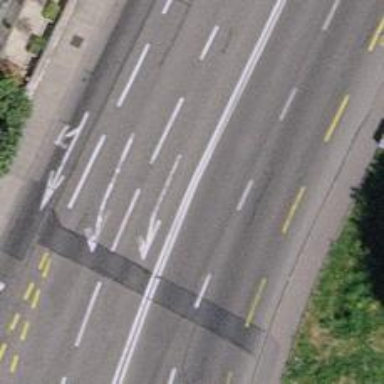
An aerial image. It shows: Primary road with asphalt surface.